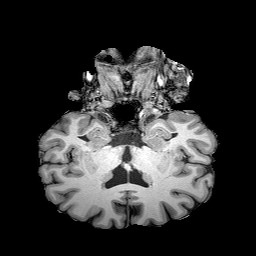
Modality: T1w
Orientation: sagittal
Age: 50
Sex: male
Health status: healthy